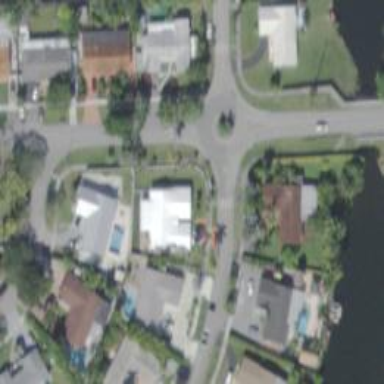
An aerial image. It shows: Residential road that intersects with roundabout.